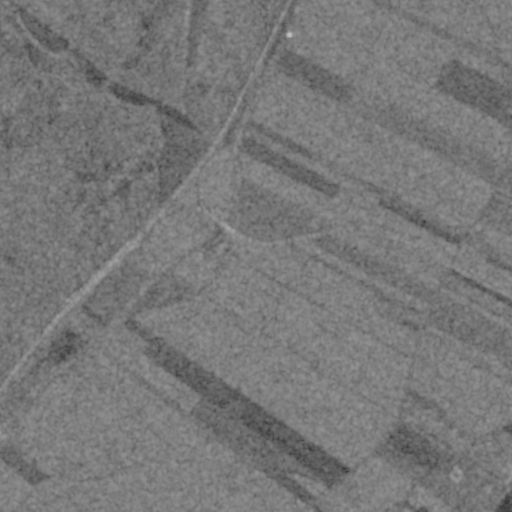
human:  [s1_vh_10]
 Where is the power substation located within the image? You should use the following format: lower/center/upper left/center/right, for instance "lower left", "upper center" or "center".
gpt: The power substation is located in the center left of the image.
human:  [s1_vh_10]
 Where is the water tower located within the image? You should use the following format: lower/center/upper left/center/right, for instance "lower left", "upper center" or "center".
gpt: The water tower is located in the center left of the image.
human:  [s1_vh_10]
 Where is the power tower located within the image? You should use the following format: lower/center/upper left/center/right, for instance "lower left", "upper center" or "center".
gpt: There is no power tower in the image.

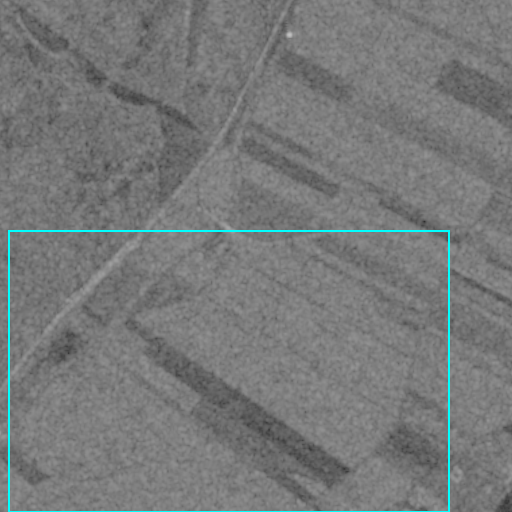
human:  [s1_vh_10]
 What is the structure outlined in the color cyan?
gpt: The structure outlined in cyan is a crop field.
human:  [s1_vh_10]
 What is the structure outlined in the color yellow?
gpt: There is no yellow outline.